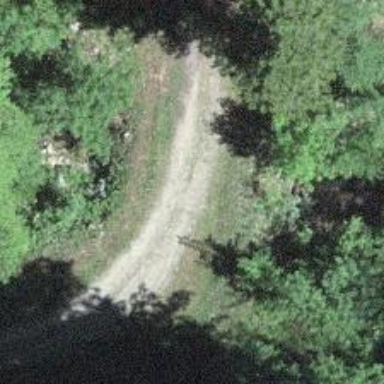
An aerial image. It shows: Track road with bridge. The track has grade 5 surface.